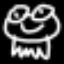
Label: frog